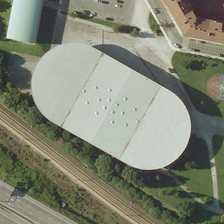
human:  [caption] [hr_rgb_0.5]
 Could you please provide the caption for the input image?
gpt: a building is near a parking lot and railways with green trees .

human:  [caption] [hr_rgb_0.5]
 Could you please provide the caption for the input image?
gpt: a building is near a parking lot and railways with green trees .

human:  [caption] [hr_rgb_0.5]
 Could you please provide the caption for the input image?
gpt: a building is near a parking lot and railways with green trees .

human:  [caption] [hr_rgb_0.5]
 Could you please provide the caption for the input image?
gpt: a building is near a parking lot and railways with green trees .

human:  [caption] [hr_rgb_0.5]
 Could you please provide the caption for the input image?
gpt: a building is near a parking lot and railways with green trees .